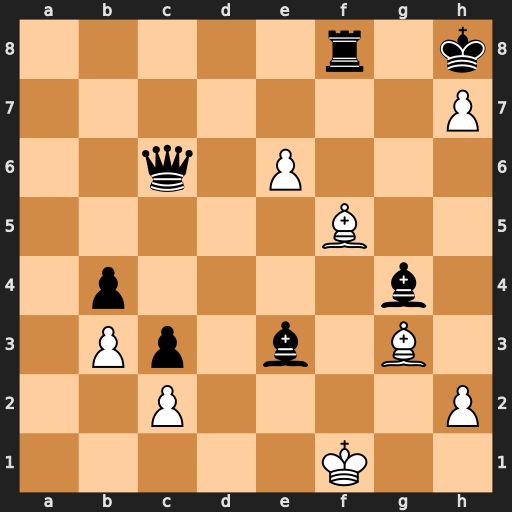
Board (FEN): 5r1k/7P/2q1P3/5B2/1p4b1/1Pp1b1B1/2P4P/5K2
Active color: w
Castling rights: -
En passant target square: -
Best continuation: Be5+ Rf6 Bxf6#